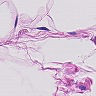
Metastatic tissue present: no